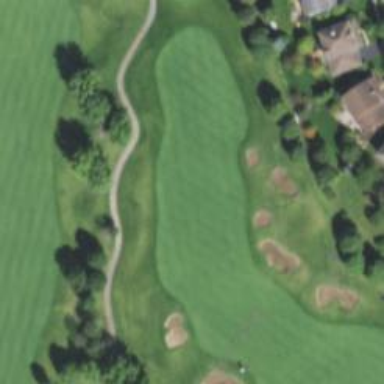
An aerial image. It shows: View of golf hole.